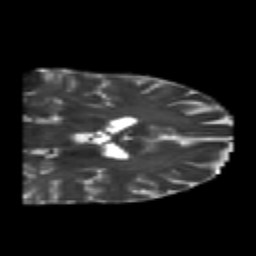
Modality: T2w
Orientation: coronal
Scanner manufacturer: siemens
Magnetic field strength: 3 T
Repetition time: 6.8 s
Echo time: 0.093 s